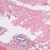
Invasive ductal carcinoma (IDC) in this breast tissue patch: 0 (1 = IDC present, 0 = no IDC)